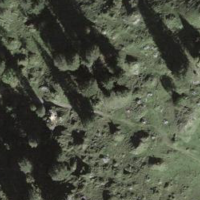
EUNIS habitat code: 23
Species observed at this site:
Hippocrepis comosa